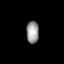
Tissue: lung
Cell type: T cells
Senescence score: 0.2147
Nuclear area (px): 276
Mean DAPI intensity: 150.616